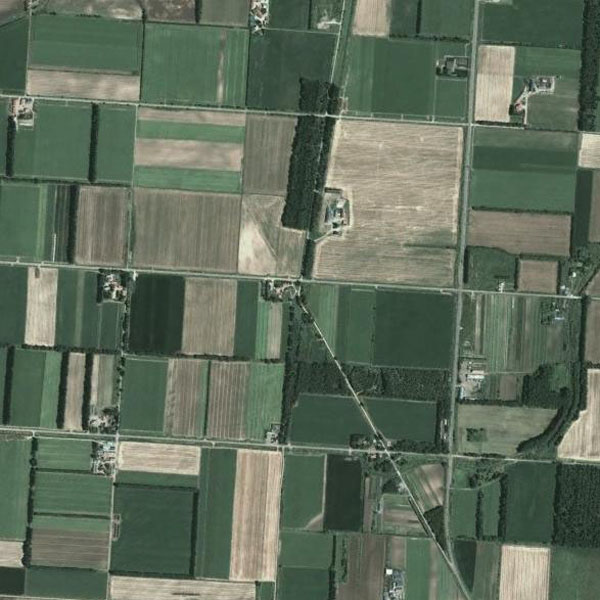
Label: Farmland